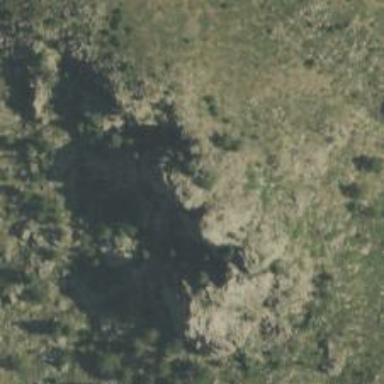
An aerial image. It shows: Craggy cliff ideal for climbing.